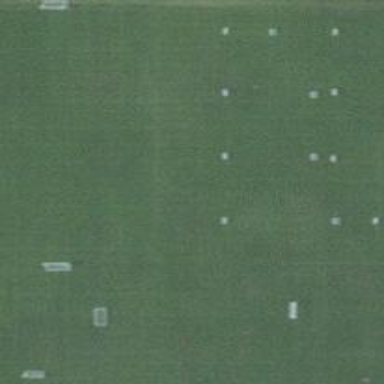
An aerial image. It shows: Soccer pitch for leisureland activities.